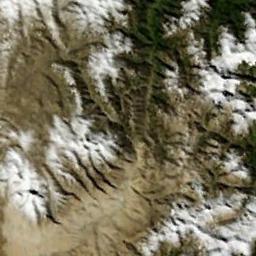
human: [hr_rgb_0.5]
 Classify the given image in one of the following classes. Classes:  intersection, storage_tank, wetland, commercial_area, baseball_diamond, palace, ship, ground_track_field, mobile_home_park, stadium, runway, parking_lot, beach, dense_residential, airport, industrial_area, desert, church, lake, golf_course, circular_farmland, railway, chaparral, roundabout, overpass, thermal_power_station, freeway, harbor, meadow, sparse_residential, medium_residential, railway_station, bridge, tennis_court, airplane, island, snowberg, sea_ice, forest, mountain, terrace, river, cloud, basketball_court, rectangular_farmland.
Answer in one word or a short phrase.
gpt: snowberg